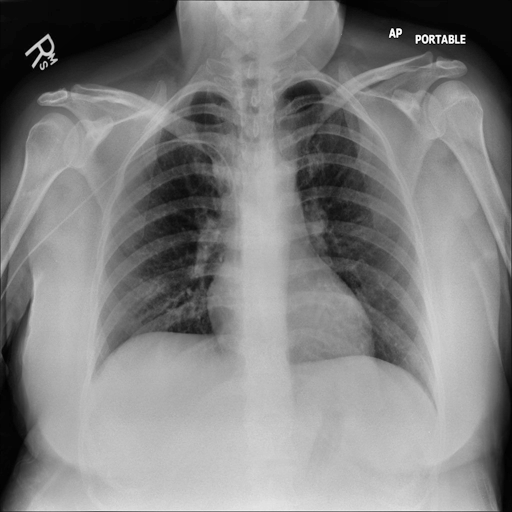
Finding: NORMAL